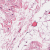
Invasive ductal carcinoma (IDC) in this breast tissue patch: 0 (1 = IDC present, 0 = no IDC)